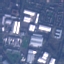
Land use / land cover: Industrial